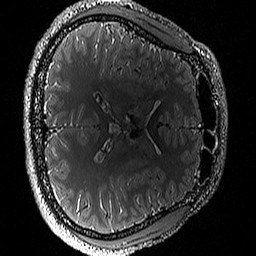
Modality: T2w
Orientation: axial
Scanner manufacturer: siemens
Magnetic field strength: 3 T
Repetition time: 3.2 s
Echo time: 0.428 s